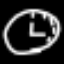
Label: clock